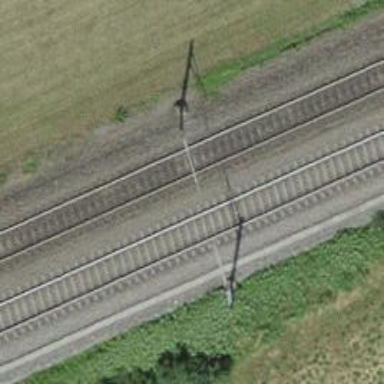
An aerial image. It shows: Single railway track with electrified contact line.